Question: I've always had some issues with JSFiddle and I'm not sure why, but I figure I should get them sorted out.
For one, I can't figure out how to reference the 'body' element from JS Fiddle. Here's a screenshot of the problem:

It might be a little hard to see, but Firebug is giving a ReferenceError, saying that 'body' is not defined. Nothing is printed in the result area.
Here's a live fiddle: <URL>.
: I'm an idiot. Thanks, guys.
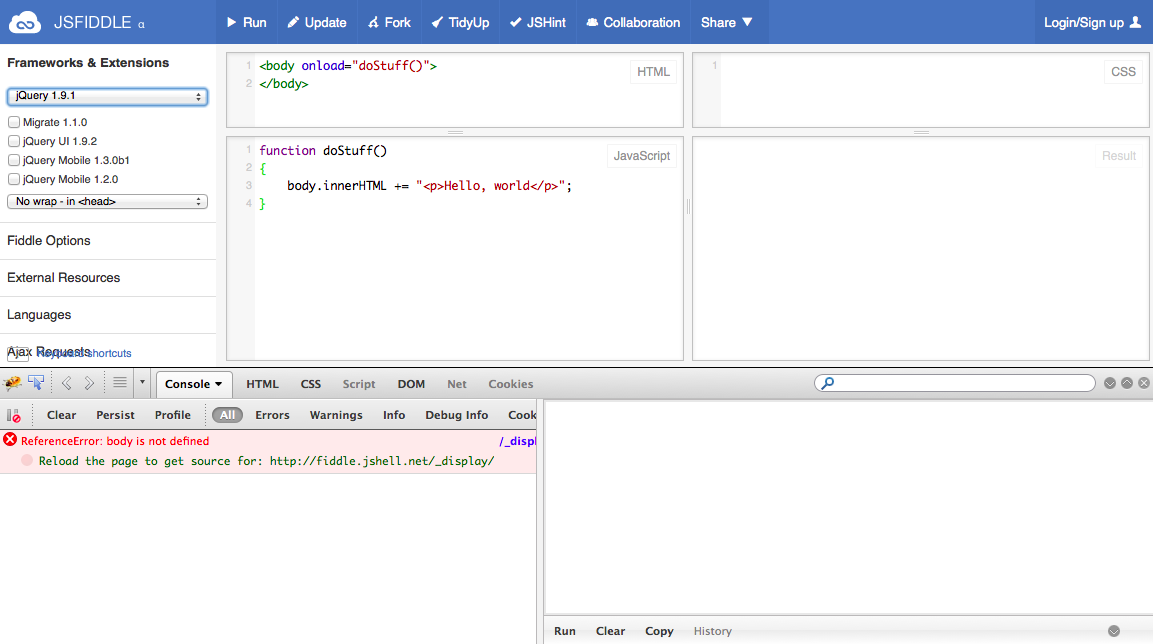
Answer: 'document.body', not just 'body'.